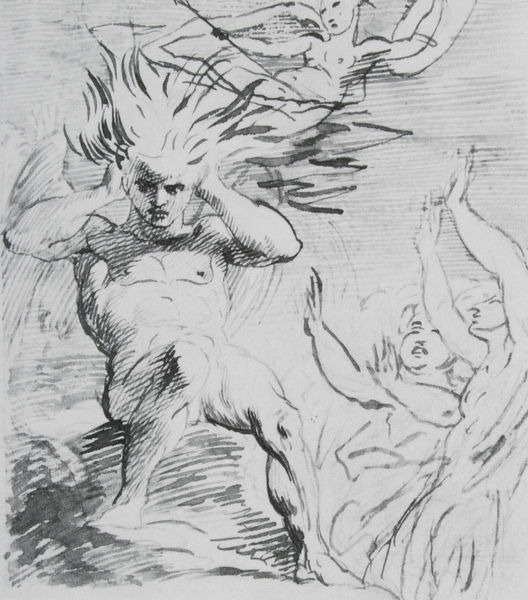
Titel: The Birth of Sin
Künstler: James Barry
Standort: Oxford
Institution: Ashmolean Museum of Art and Archaeology
Schlagwörter: akt, feuer, flügel, gott, gruppe, hand, himmel, kampf, kopf, mann, nackt, schatten, weiß, frauen, menschen, brust, frau, haar, pastell, schwarz, skizze, zeichnung, blick, arme, gesicht, hände, hügel, sonne, boden, figur, haare, lange haare, england, fliegen, engel, beine, füße, stab, hitze, grafik, figuren, romantik, angst, brand, krieg, wild, lanze, muskeln, knie, striche, schild, tusche, antike, buch, brennen, flammen, kohle, druck, schwarz weiss, schraffur, schrafur, stich, furcht, bleistift, mythologie, pinsel, tinte, götter, hilfe, teufel, dramatisch, sage, erhoben, ehre, speer, verehrung, sonnengott, anbetung, donner, mystik, drama, pfeil, luzifer, erlösung, michael, abwehr, dämonen, zeichung, skitze, sperr, blake, william blake, konflikt, feuergott, eingeschlagen, lzeichnung, 18. jahrhundert, izeichnung, fu?, zeichnung frauen mann feuerhaare himmelsflug, bengel, feue